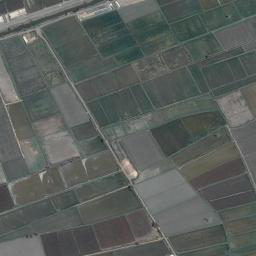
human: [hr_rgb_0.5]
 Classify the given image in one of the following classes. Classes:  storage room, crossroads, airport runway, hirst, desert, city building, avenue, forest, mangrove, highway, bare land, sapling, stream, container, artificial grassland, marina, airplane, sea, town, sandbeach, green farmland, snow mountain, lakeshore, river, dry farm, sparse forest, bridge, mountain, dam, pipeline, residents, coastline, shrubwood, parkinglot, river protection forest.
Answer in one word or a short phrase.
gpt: green farmland